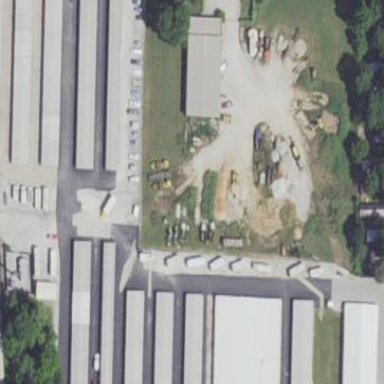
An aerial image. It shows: Garages used for storage rental.